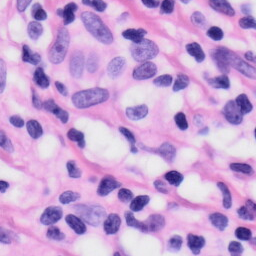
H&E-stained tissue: Skin